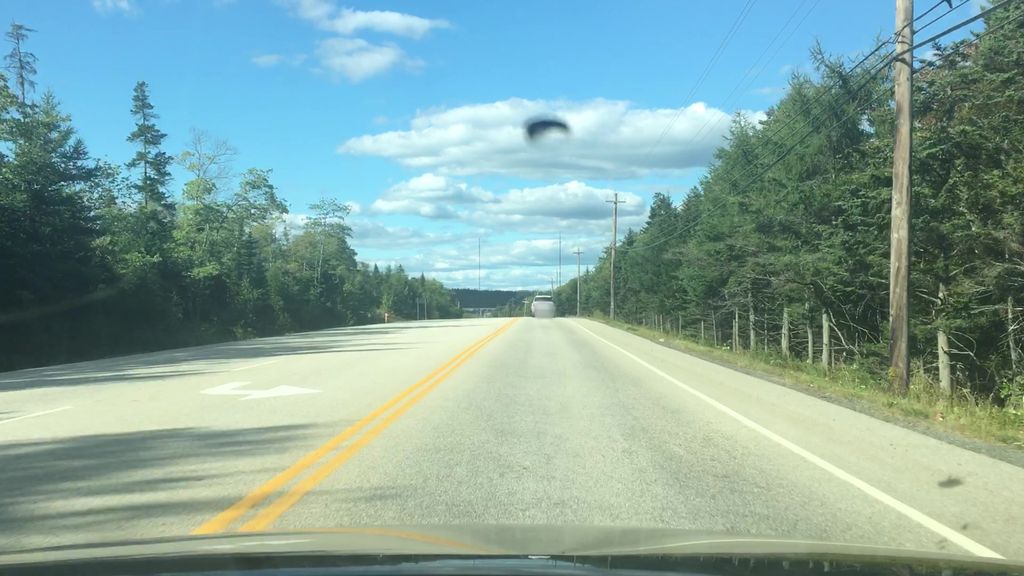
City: halifax